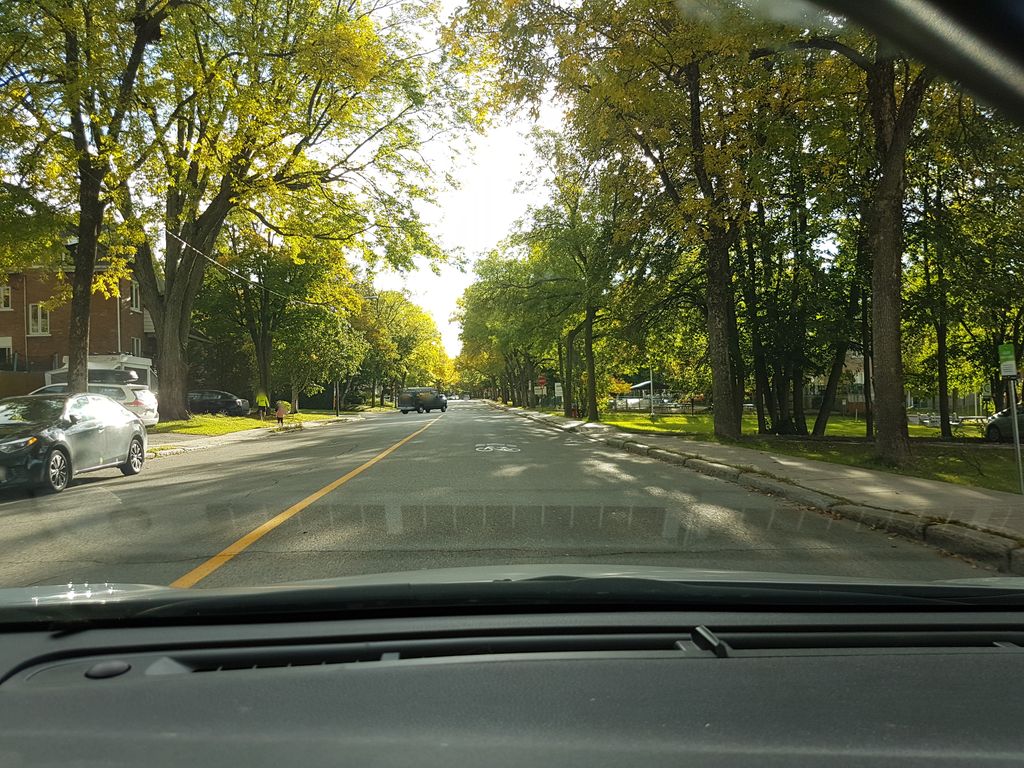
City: quebec_city